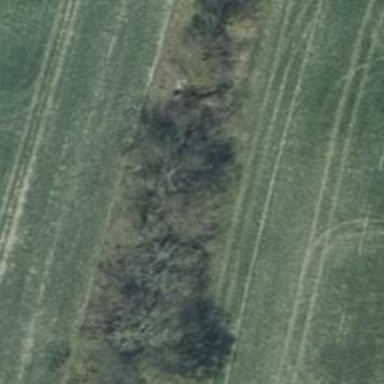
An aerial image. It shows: Row of deciduous broadleaved trees.